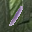
Label: 1